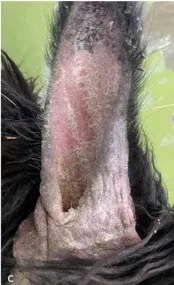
Alpaca (case no. 1), ear pinnae. To mild to moderate alopecia, erythema and scaling.
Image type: medical_photograph (skin_photograph)